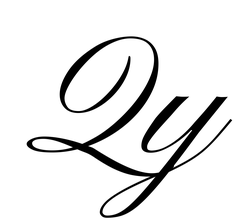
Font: PinyonScript-Regular